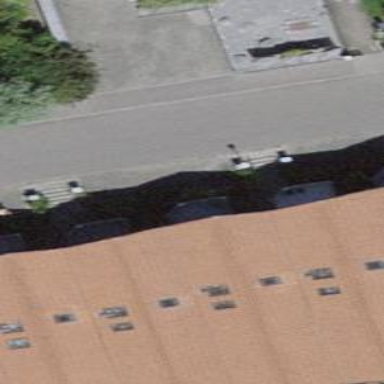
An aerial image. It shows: Terrace building with gabled roof.